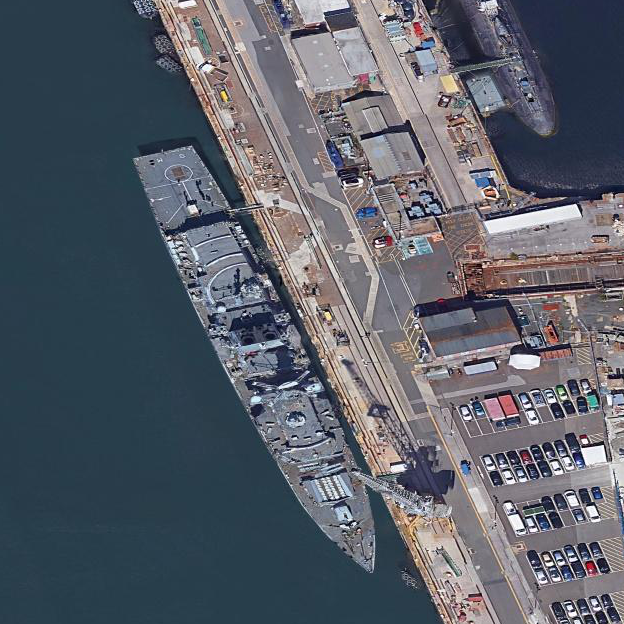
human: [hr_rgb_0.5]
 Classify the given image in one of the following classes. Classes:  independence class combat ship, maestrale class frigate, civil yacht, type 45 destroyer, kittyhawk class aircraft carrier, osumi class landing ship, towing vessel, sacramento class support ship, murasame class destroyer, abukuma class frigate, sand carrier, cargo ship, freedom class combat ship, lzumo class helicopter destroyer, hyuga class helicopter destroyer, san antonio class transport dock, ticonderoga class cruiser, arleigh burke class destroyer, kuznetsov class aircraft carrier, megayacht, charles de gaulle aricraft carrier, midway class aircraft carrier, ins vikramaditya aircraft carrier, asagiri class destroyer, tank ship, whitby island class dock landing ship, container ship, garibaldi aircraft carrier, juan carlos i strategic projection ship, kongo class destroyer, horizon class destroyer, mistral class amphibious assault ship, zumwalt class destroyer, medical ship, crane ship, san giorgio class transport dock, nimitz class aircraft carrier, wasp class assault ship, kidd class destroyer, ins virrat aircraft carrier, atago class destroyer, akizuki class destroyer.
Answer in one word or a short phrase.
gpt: Type 45 destroyer